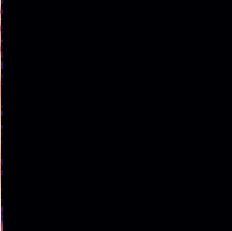
Sound class: Fire crackling